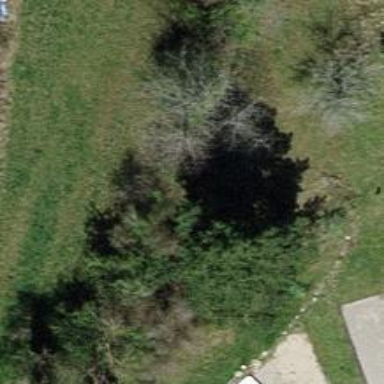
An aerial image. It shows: Tree with mixed leaves.